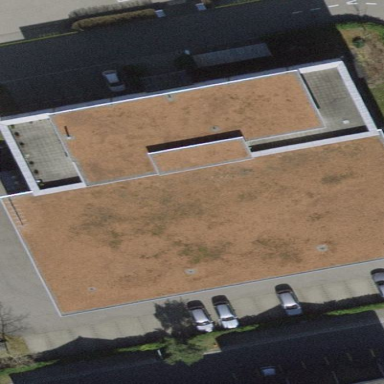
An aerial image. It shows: Flat-roofed building.